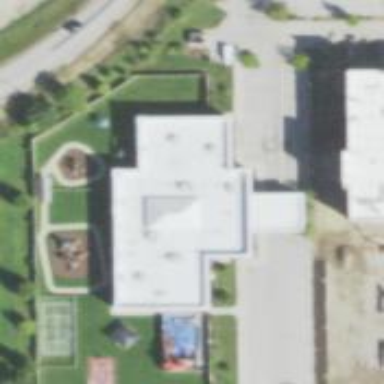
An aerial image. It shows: Kindergarten.